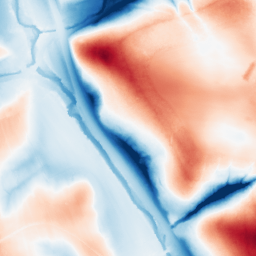
Category: edge_preserving
Decomposition family: guided
Decomposition parameters: radius: 32
eps: 0.1
Upsampling method: regularized
Upsampling parameters: scale: 2
lambda_reg: 0.01
Upsampling scale: 2